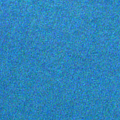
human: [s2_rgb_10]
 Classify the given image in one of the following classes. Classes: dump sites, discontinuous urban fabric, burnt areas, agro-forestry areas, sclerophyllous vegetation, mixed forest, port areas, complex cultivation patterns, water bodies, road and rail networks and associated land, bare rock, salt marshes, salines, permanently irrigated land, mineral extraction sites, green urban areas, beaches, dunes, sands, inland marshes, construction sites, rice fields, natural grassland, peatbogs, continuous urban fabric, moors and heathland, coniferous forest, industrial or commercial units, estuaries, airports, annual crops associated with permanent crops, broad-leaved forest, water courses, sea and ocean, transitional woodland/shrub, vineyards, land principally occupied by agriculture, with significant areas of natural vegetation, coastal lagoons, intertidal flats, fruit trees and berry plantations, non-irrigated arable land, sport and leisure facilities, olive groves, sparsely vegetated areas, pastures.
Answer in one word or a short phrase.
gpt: sea and ocean